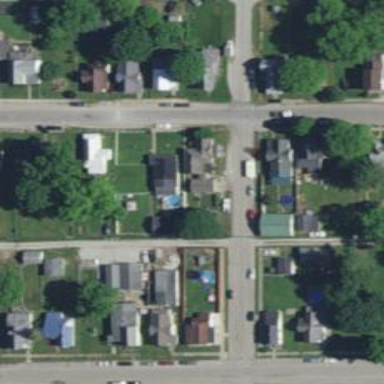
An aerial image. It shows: Alley classified as service road.